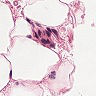
Metastatic tissue present: no